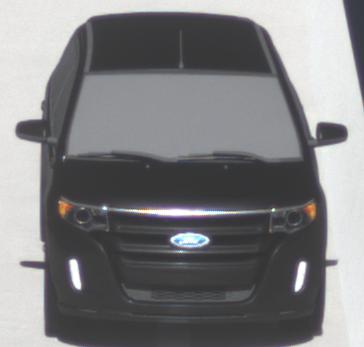
Make: Ford
Model: Edge
Detailed model: Gen. 1 Facelift
Model produced from: 2010
Model produced until: 2015
Doors: 5
Color: black
Road condition: dry road
Daytime: midday
Contrast: high contrast